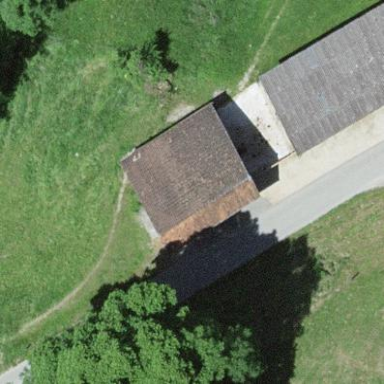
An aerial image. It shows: Farm auxiliary building.